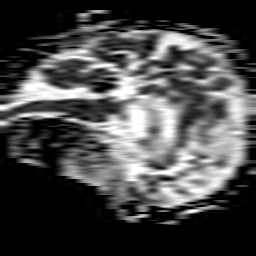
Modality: ADC
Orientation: sagittal
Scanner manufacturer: philips
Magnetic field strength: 1.5 T
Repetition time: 3.689 s
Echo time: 0.09411 s